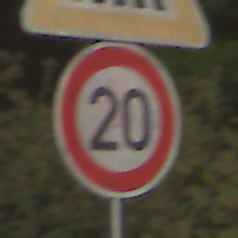
Verkehrszeichen: Geschwindigkeit20
Zusatzzeichen oben: FussgaengerueberwegLinks
Umgebung: Outdoor, RoadRail
Tageszeit: MorningAfternoon
Wetter: Clear
Licht: Natural
Jahreszeit: NotSpecified
Kontrast: HighContrast